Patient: sex F, age 37
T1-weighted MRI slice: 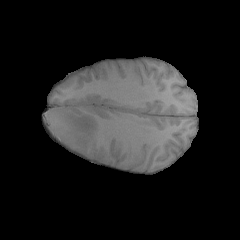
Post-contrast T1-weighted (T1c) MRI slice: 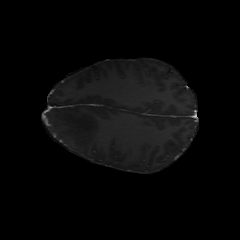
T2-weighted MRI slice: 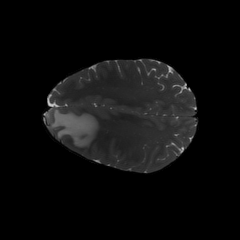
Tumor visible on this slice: yes
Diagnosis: Glioblastoma, IDH-wildtype
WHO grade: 4